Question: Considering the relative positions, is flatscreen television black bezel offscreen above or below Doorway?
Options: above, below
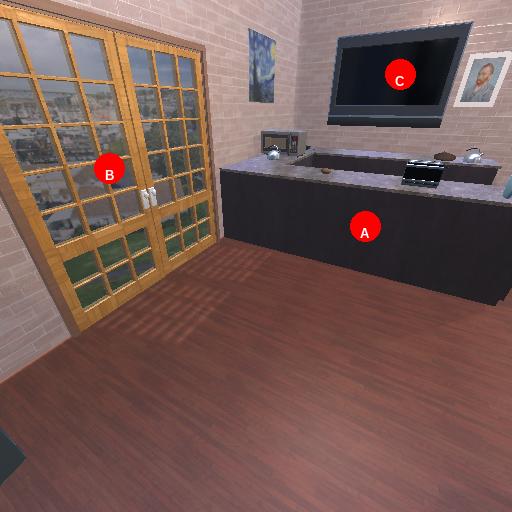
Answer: above